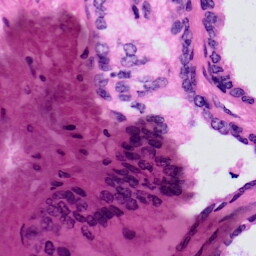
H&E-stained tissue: Prostate